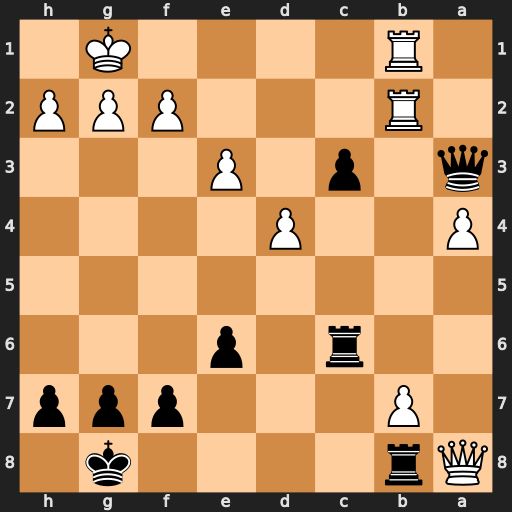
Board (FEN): Qr4k1/1P3ppp/2r1p3/8/P2P4/q1p1P3/1R3PPP/1R4K1
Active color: b
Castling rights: -
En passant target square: -
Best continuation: Qf8 Qxb8 Qxb8 Rc2 Rc7